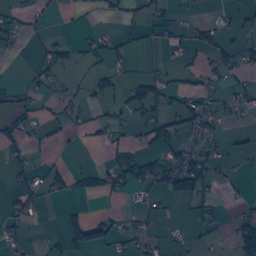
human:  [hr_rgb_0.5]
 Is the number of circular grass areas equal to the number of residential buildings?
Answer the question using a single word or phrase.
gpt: no

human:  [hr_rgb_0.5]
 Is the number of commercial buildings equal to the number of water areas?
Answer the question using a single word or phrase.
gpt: no

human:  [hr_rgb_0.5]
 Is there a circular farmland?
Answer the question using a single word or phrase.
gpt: no

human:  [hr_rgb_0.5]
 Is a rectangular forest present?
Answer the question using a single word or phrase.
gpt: yes

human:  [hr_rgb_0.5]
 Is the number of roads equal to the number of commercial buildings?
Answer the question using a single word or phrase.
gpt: no

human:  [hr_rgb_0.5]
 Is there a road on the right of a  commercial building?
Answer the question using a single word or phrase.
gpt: yes

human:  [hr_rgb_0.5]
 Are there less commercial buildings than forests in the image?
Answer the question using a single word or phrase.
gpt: yes

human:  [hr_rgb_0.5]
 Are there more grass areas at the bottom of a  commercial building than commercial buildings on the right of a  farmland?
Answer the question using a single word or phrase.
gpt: yes

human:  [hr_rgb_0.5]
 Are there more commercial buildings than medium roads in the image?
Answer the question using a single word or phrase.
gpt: yes

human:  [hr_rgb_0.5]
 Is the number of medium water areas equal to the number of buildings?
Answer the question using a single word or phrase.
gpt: no

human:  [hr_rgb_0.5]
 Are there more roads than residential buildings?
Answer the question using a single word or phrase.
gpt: no

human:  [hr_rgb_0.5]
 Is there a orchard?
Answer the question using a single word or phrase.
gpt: yes

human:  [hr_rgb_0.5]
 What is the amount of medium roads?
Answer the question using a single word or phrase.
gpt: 0

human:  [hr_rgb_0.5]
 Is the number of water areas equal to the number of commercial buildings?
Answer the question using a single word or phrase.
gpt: no

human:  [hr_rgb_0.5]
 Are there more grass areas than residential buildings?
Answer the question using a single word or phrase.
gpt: no

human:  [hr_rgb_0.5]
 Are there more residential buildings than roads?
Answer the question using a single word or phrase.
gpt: yes

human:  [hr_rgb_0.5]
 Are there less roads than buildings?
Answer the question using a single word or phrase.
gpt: yes

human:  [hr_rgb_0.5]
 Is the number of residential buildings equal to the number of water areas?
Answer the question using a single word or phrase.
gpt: no

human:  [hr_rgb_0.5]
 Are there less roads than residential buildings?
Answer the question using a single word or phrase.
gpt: yes

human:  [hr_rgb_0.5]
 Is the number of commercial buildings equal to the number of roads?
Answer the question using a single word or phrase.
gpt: no

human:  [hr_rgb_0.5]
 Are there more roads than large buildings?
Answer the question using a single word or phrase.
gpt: yes

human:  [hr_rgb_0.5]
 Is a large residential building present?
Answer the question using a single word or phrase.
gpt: no

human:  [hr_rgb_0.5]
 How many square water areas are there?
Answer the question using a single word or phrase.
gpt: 2

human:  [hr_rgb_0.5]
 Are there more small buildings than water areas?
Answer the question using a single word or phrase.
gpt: yes

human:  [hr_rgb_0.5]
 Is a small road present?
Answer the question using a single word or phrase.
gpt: yes

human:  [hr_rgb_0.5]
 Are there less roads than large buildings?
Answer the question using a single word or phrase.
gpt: no

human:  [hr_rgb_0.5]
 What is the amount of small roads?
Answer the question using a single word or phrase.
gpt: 106

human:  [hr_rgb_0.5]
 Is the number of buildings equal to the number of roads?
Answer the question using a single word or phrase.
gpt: no

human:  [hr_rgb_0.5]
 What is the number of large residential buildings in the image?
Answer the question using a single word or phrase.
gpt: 0

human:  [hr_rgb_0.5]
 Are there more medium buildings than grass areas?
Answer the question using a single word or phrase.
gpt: no

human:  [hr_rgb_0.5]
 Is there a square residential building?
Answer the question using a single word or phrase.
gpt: yes

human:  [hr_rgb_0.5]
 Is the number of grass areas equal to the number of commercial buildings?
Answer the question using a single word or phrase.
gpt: no

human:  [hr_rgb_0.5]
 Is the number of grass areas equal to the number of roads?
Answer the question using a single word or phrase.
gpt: no

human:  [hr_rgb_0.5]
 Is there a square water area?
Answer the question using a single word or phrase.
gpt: yes

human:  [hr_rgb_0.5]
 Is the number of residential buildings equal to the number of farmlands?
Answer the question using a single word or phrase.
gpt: no

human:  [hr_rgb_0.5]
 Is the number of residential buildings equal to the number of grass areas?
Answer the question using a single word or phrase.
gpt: no